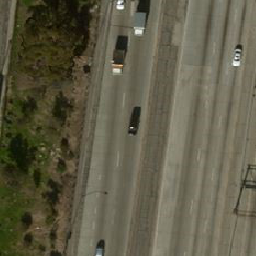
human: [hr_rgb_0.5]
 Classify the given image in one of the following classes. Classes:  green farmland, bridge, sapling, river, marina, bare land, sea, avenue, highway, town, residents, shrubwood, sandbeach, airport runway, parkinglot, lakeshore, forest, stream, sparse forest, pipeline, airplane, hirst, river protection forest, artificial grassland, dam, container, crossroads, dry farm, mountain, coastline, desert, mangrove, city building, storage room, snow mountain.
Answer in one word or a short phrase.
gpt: highway